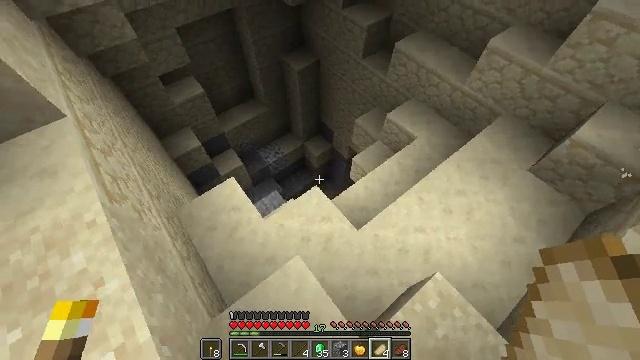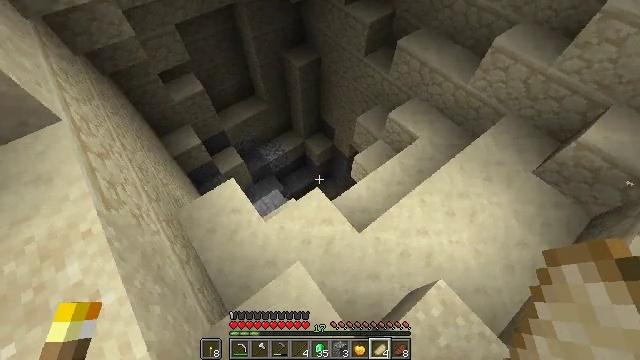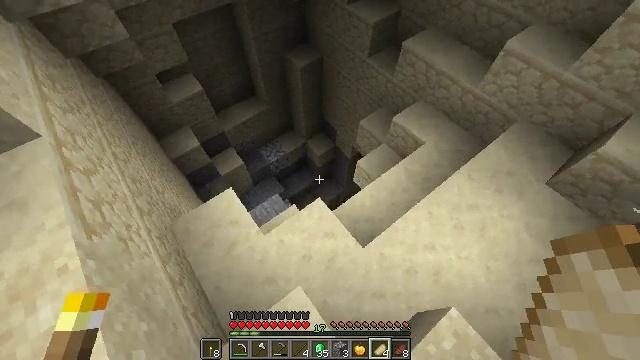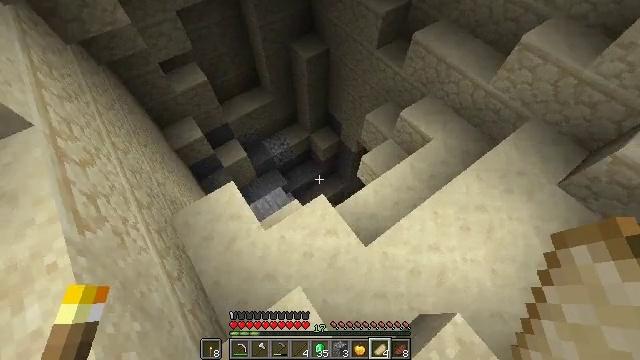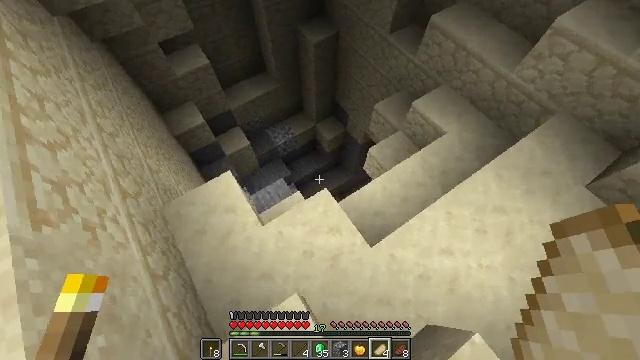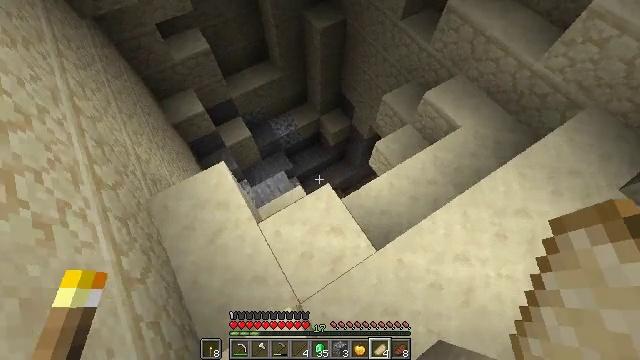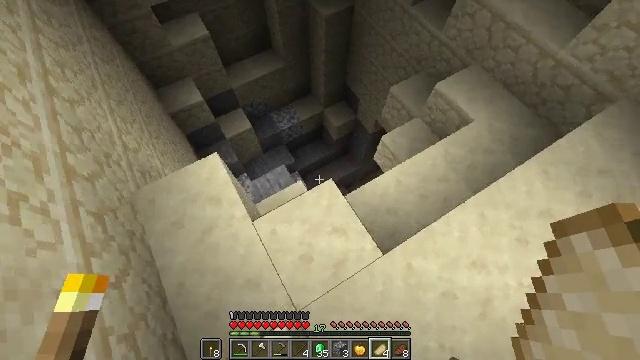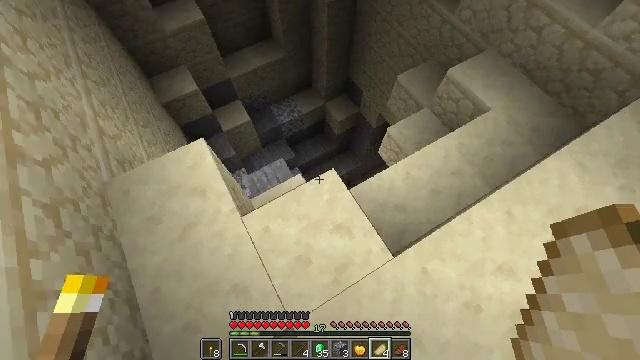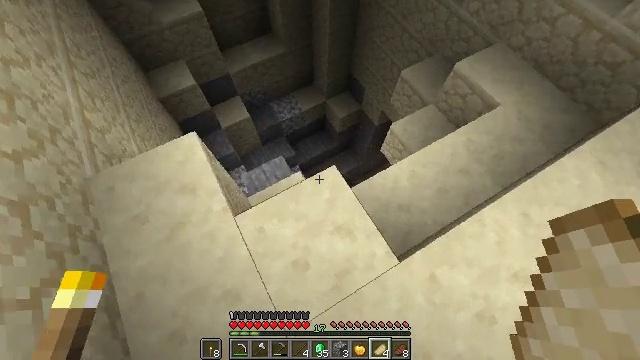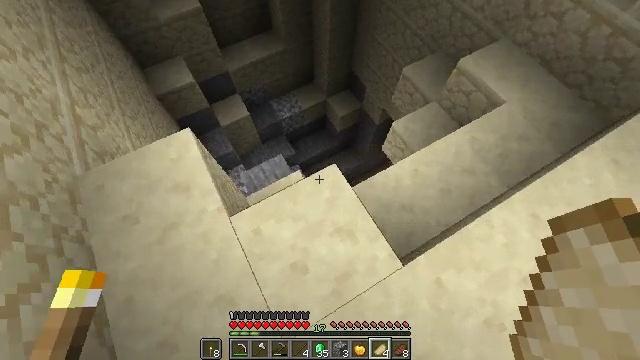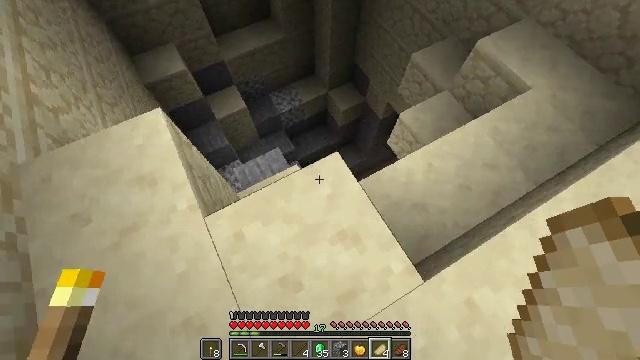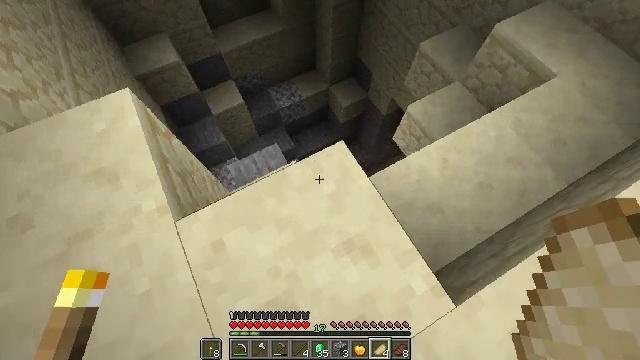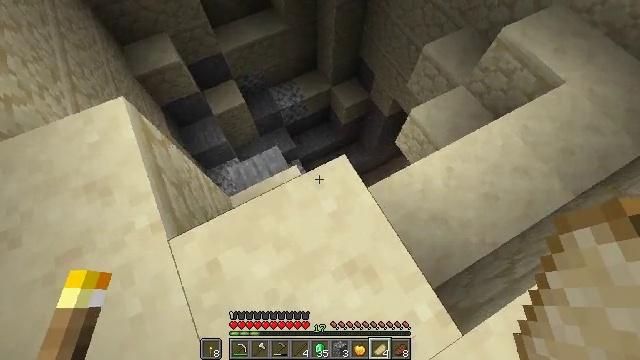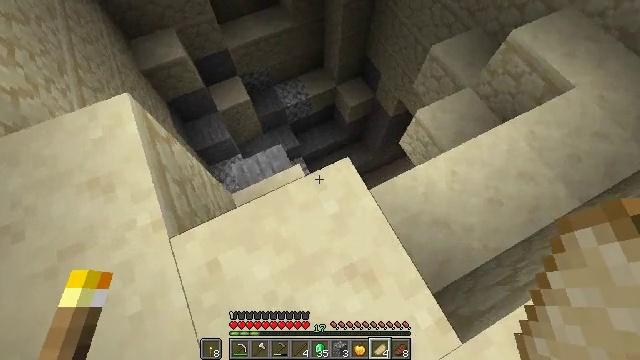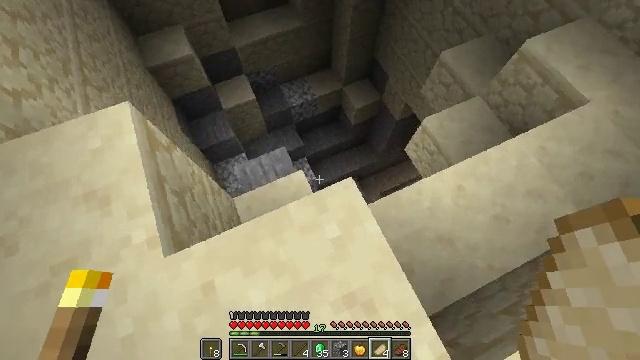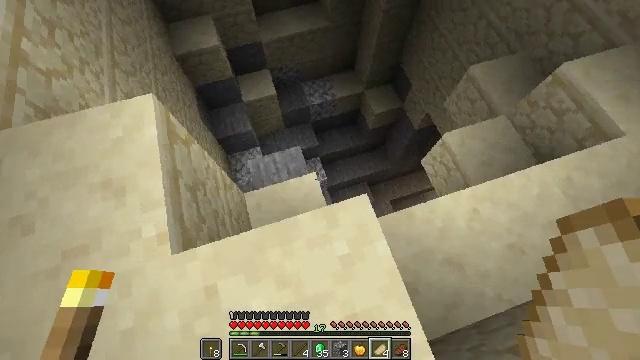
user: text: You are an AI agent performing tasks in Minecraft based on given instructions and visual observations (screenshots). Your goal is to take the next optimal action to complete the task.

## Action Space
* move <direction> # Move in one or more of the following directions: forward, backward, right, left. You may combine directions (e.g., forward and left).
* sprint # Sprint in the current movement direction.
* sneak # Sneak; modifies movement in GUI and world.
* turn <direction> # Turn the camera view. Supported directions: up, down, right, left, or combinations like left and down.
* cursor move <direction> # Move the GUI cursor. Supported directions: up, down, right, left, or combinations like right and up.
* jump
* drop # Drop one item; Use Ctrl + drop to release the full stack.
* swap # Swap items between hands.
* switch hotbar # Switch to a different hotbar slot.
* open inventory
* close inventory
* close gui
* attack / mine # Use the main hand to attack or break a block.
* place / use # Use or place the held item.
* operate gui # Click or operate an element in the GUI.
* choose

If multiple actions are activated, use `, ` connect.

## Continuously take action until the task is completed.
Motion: motion action
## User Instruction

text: Mine the cartography table.
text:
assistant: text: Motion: move forward
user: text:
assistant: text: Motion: move forward
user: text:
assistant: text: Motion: move forward, turn left and down
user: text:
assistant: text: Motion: move forward, turn left and down
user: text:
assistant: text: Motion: move forward, sneak, turn left and down
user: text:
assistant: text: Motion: move forward, sneak, turn left and down
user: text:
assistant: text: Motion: move forward, sneak
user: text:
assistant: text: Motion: move forward, sneak
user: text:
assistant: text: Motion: move forward, sneak
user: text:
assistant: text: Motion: move forward, sneak
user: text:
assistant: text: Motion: move forward, sneak
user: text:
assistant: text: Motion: move forward, sneak
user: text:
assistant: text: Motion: move forward, sneak, turn left
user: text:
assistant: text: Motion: move forward, sneak, turn left
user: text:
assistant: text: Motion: move forward and move left, sneak, turn left
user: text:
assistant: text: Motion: move forward and move left, turn left
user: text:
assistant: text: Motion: move forward and move left, turn left
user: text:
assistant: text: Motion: move forward
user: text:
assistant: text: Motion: move forward, turn left
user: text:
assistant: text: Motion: move forward, turn left
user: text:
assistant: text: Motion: move forward and move left
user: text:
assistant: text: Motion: move forward and move left
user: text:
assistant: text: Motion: move forward and move left, sneak
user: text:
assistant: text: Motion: move forward, sneak
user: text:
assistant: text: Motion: move forward, sneak
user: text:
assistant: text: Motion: move forward, sneak
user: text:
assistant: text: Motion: move forward, sneak
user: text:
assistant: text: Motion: move forward, sneak, turn right
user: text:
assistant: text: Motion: move forward, sneak, turn right
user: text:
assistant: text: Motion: move forward and move left, sneak, turn right